Question: I followed every steps of the following link trying to deploy a simple helloworld web app(use exact same code as the following link) to google cloud but getting 404 error for my deployed <URL>.
here is app.yaml:

here is index.html:
'''
html>
<head>
<title>Hello, world!</title>
<link rel="stylesheet" type="text/css" href="/css/style.css">
</head>
<body>
<h1>Hello, world!</h1>
<p>
This is a simple static HTML file that will be served from Google App
Engine.
</p>
</body>
</html>
'''
I can't figure out why getting 404 error, anything wrong with the app.yaml file?
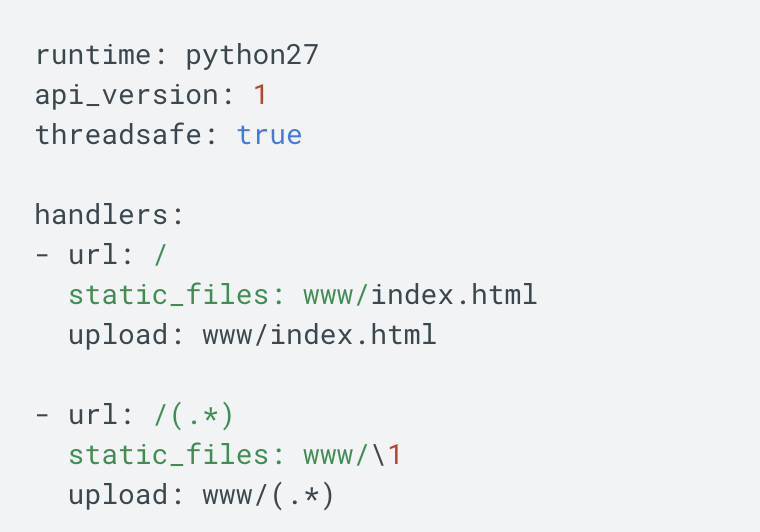
Answer: I recreated your use case:
1.this should be the structure of the folder 'static':
<URL>
2.after you copied the code for 'app.yaml' and 'index.html' run the following commands inside 'static' folder:
'''
gcloud app deploy
gcloud app browse
'''
3.go to 'https://PROJECT_ID.REGION_ID.r.appspot.com'
<URL>